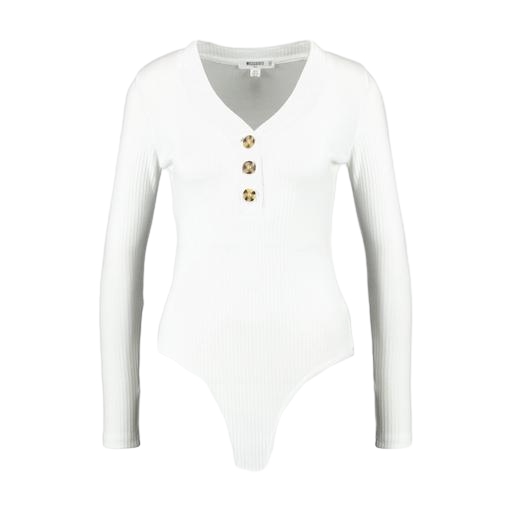
white henley long-sleeved ribbed-jersey top, white long sleeve button, white body suit, white background